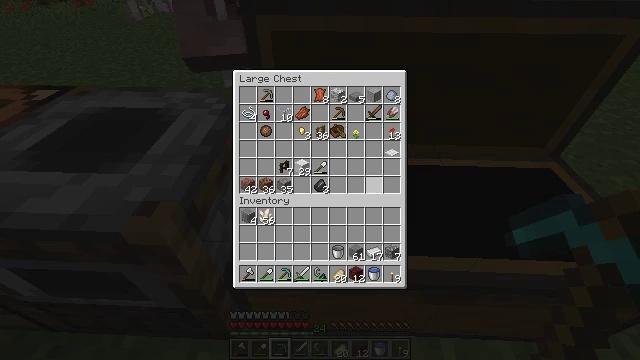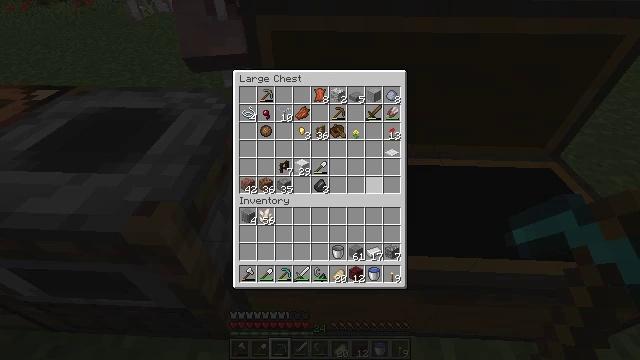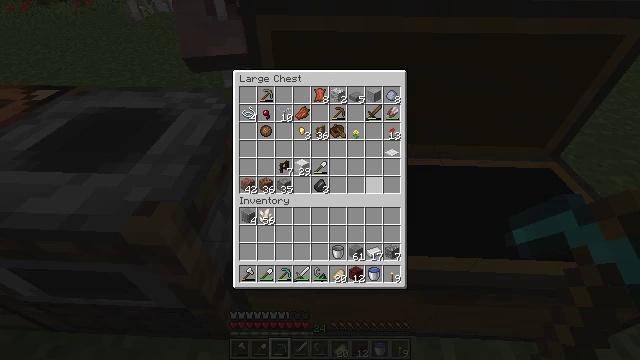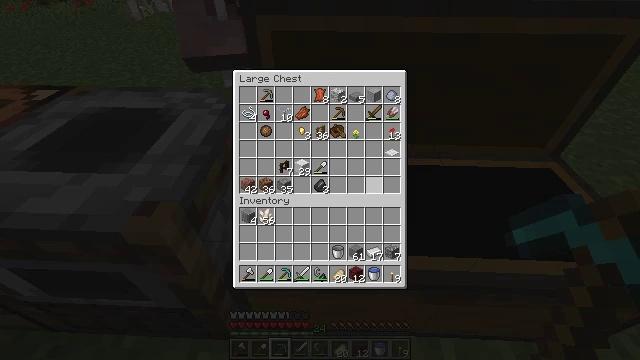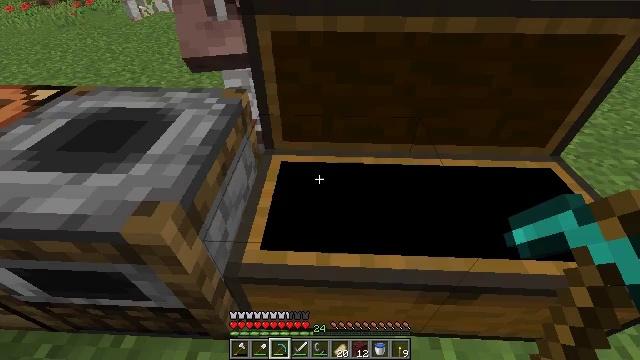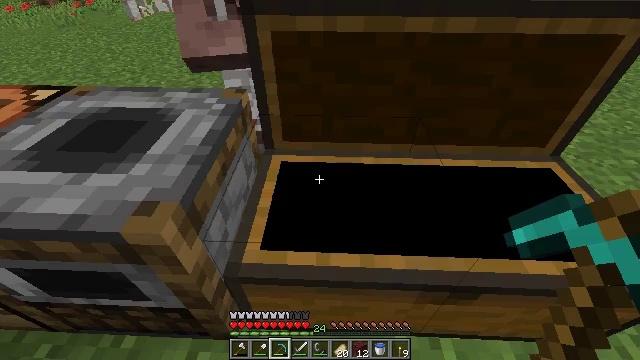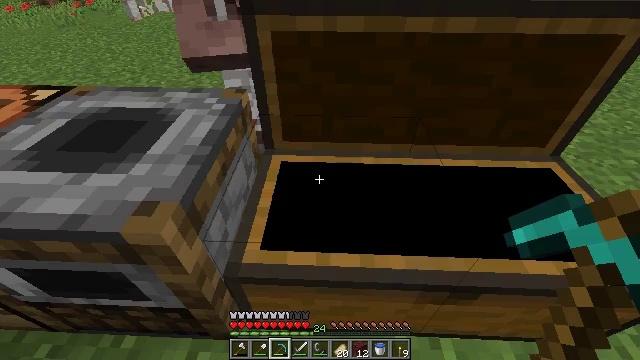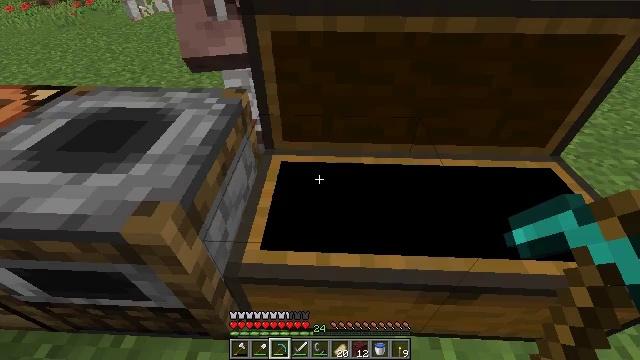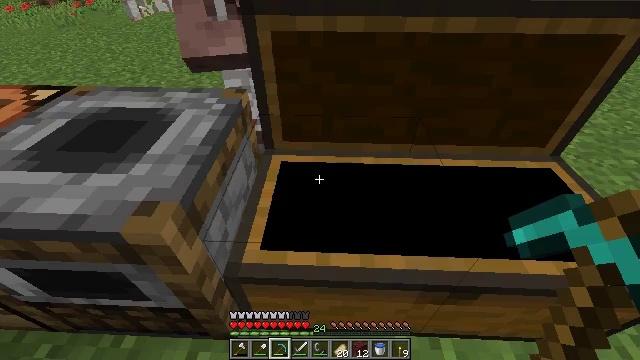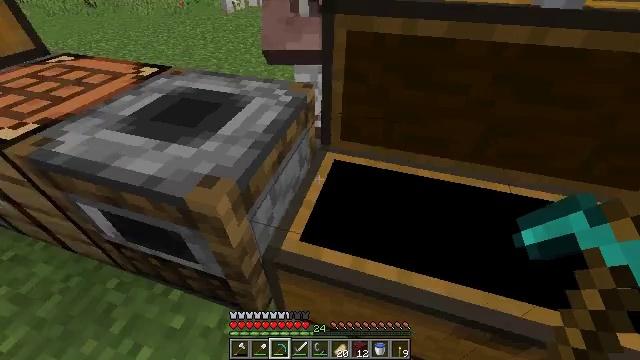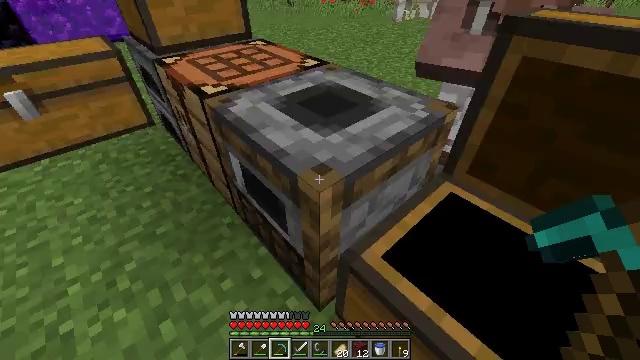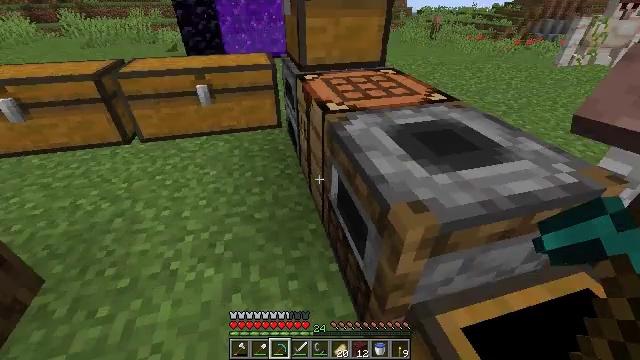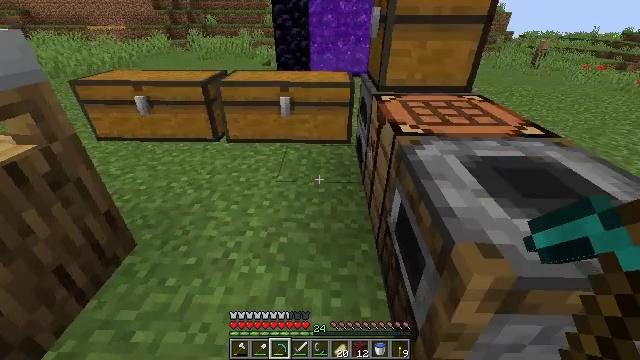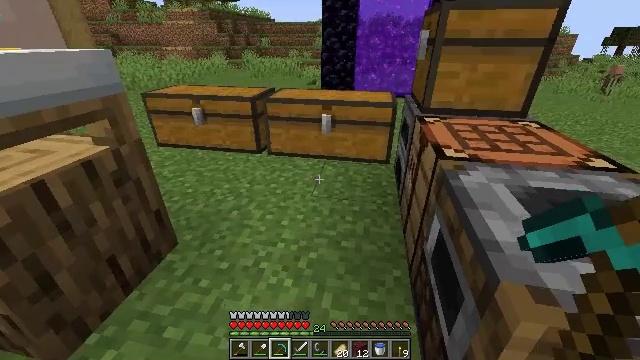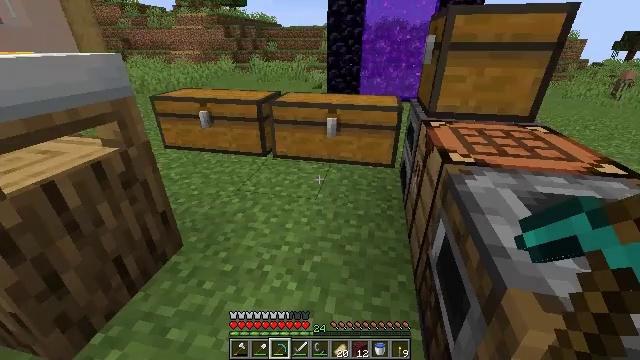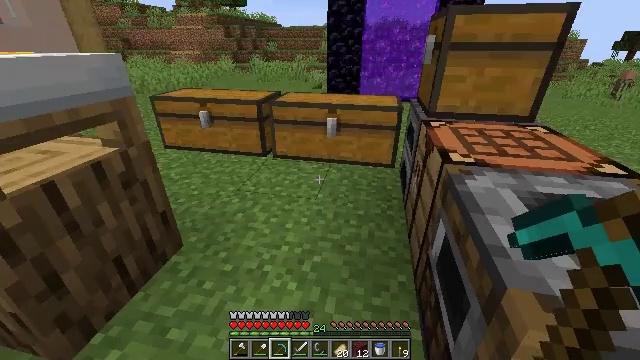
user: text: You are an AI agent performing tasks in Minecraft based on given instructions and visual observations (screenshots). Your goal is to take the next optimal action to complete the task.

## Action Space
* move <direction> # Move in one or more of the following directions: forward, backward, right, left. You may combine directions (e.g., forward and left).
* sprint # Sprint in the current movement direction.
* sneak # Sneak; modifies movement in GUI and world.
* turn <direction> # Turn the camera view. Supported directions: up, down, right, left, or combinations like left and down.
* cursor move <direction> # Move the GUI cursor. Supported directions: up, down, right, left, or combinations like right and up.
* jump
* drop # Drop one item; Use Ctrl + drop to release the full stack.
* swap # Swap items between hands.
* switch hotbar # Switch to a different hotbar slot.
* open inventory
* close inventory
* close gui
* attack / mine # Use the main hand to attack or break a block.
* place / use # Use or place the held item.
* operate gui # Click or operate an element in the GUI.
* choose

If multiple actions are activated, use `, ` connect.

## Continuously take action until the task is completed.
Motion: motion action
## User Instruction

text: Create stone stairs using stone.
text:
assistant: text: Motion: no_op
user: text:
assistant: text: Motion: no_op
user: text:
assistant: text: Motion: no_op
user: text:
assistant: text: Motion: no_op
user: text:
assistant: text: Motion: no_op
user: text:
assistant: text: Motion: no_op
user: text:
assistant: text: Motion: no_op
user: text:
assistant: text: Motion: no_op
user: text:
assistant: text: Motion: no_op
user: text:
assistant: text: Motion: no_op
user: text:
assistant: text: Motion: no_op
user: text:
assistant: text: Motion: no_op
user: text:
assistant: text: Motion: no_op
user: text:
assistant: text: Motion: no_op
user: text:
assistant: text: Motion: turn left
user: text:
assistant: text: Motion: turn left and up
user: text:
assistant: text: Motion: turn left and up
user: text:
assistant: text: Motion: turn left and up
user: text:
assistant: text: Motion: turn left and up
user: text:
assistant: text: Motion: turn left
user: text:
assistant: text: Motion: no_op
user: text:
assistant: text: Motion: no_op
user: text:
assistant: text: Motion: turn right
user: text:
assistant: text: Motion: no_op
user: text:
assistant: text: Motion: no_op
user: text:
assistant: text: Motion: no_op
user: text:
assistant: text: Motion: no_op
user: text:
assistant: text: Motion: no_op
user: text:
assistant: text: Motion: no_op
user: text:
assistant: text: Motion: no_op